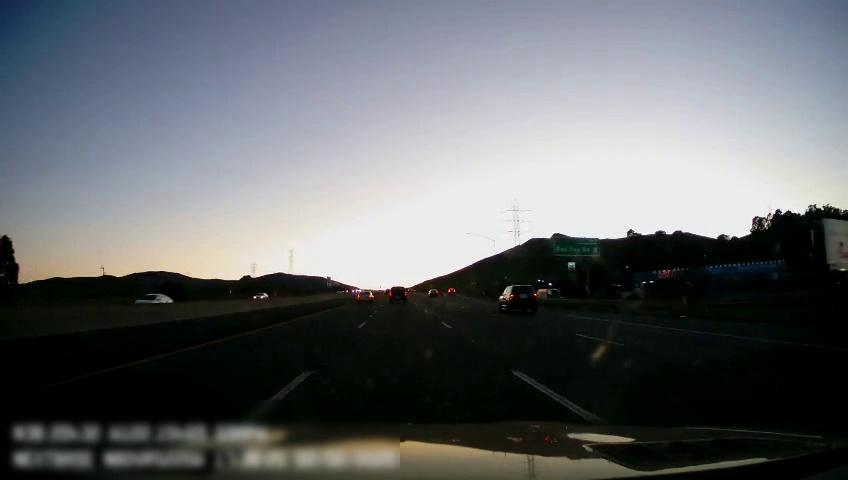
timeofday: Day
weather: Sunny
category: Drivable Space
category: Vehicles | Car
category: Vehicles | SUV
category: Vehicles | SUV
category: Vehicles | Car
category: Vehicles | Car
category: Vehicles | Truck
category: Lanes | Alternate Lane
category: Lanes | Current Lane
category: Lanes | Current Lane
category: Lanes | Alternate Lane
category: Lanes | Alternate Lane
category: Traffic | Signs